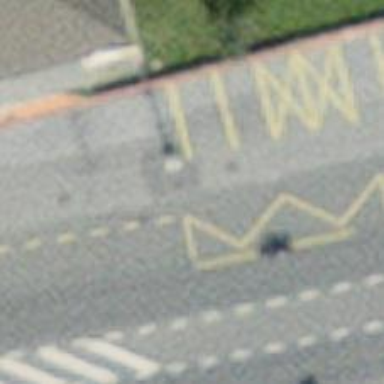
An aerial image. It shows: Bus stop with platform for public transport.